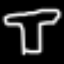
Label: mushroom